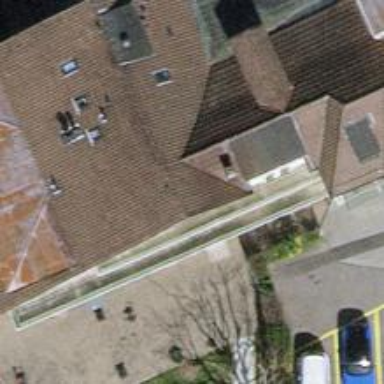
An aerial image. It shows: Building that serves as nursing home.